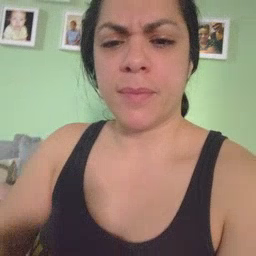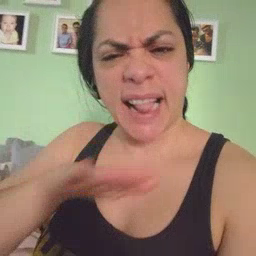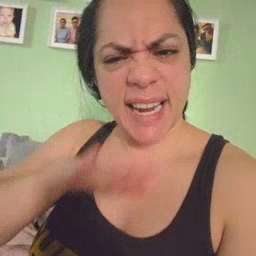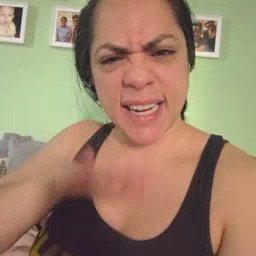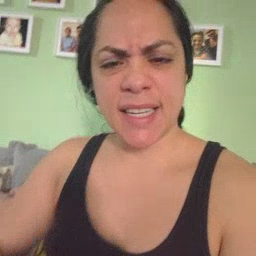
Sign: clean